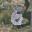
Label: 6